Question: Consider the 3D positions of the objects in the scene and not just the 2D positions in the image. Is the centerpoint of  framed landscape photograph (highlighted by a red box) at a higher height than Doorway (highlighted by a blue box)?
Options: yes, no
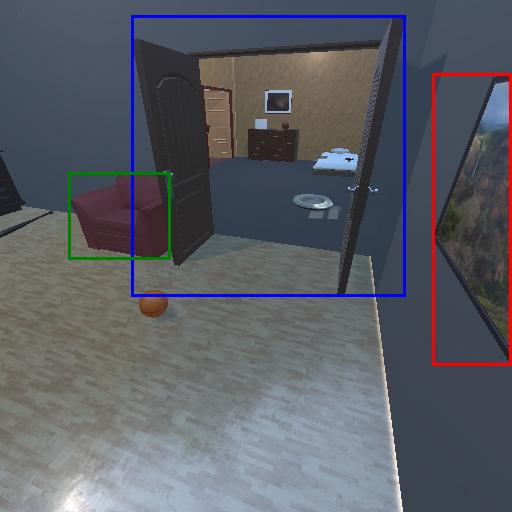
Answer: yes